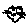
Label: cat